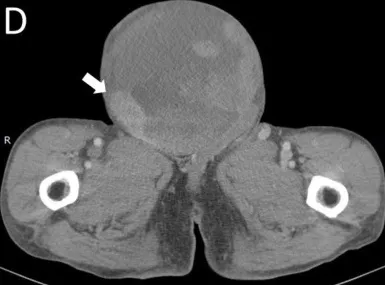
Non-contrast CT image revealed a large right inguinal tumor with heterogeneous density. Contrast-enhanced CT image displayed vascular like lesions inside the tumor, raising the suspicion of pseudoaneurysm or active bleeding (white arrow).
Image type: radiology (ct)